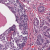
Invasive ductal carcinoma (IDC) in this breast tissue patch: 1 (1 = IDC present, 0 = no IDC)